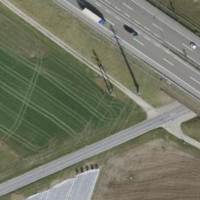
EUNIS habitat code: 57
Species observed at this site:
Filipendula ulmaria